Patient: sex F, age 72
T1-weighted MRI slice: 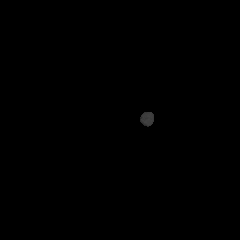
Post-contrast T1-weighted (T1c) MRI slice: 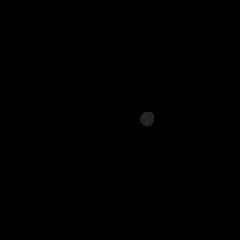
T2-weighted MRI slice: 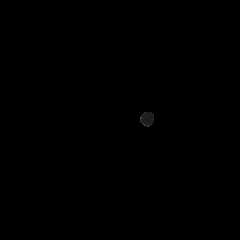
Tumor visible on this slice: no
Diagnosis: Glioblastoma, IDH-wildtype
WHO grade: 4